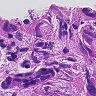
Metastatic tissue present: yes